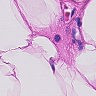
Metastatic tissue present: no